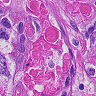
Metastatic tissue present: yes